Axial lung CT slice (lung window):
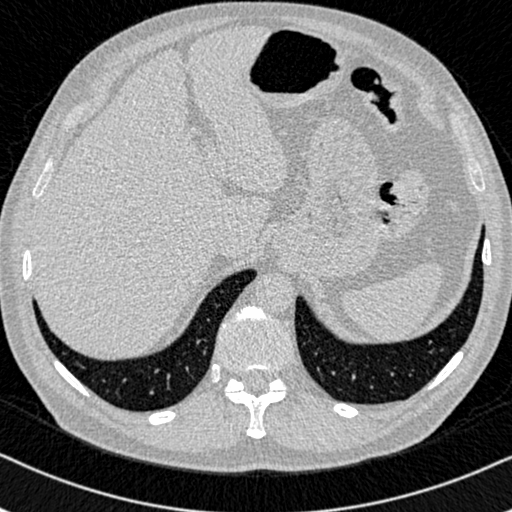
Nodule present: no